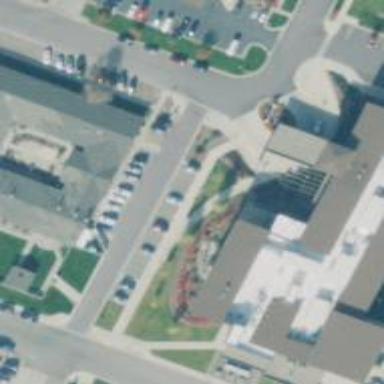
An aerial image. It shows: Hospital building.